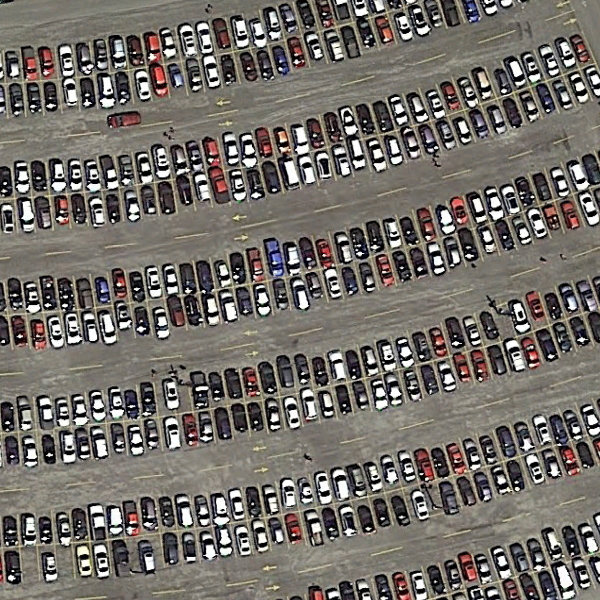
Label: Parking